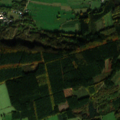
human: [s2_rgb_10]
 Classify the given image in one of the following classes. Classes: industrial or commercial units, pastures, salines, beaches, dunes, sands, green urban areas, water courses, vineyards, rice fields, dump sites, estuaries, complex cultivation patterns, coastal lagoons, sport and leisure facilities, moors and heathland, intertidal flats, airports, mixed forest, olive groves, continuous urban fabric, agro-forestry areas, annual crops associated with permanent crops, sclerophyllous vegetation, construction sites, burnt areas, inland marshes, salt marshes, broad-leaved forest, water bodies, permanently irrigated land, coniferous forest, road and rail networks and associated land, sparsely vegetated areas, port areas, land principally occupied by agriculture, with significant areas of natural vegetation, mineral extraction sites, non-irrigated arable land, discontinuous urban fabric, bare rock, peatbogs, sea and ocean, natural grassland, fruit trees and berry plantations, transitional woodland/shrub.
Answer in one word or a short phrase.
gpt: discontinuous urban fabric, pastures, coniferous forest, mixed forest